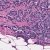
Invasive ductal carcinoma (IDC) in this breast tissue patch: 1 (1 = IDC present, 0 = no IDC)